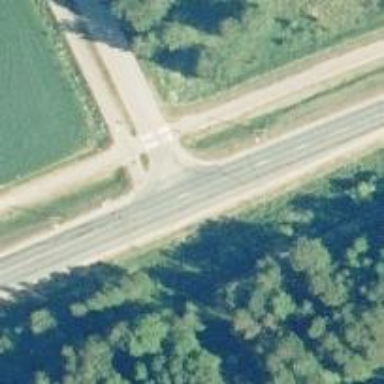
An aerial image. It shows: Marked crossing on the road.